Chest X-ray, PA view. Patient: 54 years old, sex M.
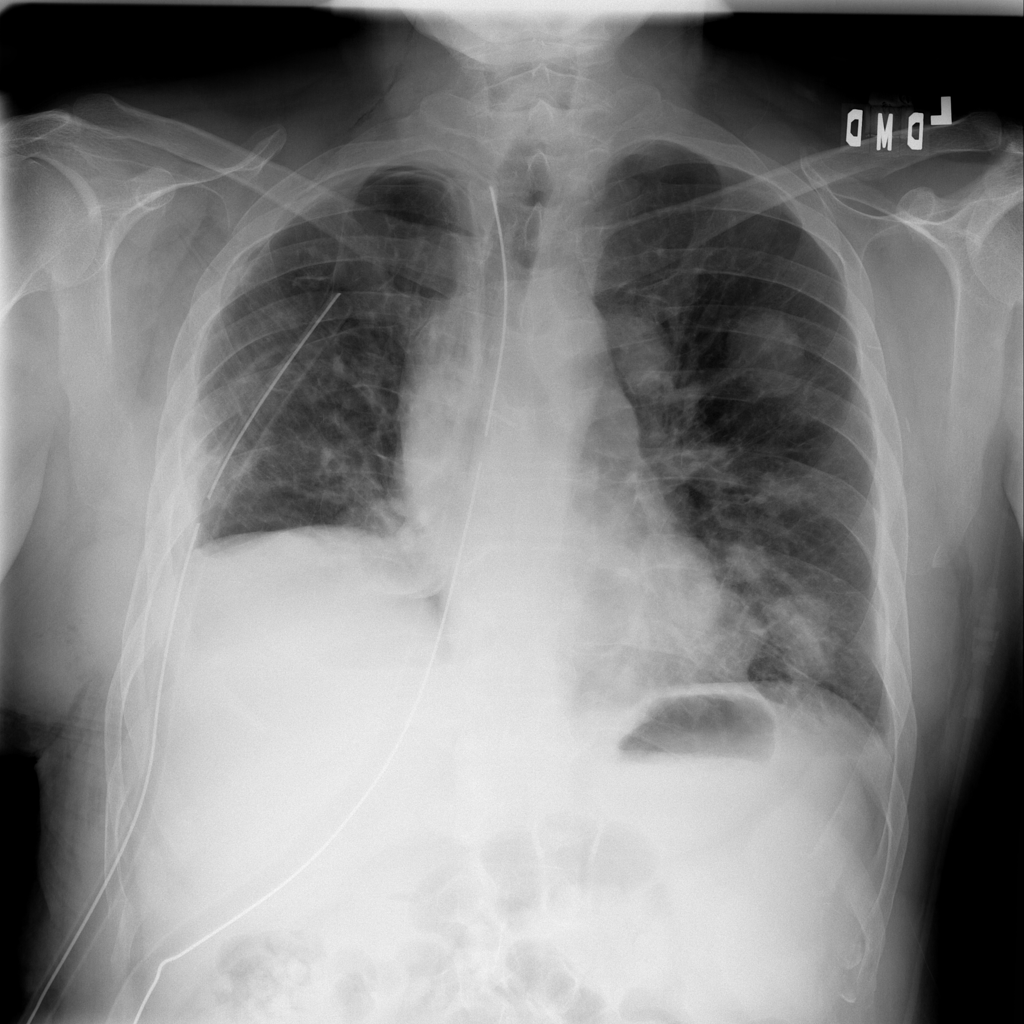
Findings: Emphysema, Mass, Pneumothorax